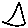
Label: triangle